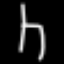
Label: chair